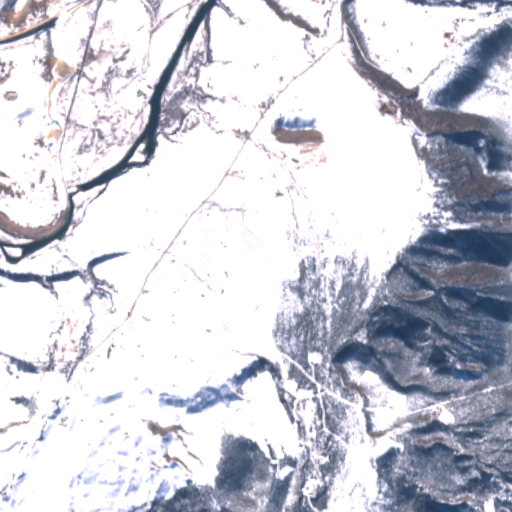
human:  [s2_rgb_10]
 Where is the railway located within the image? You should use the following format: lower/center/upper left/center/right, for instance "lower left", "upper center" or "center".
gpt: The railway is located in the upper of the image.
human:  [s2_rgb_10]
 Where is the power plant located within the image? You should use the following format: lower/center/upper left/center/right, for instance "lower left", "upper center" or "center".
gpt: There is no power plant in the image.